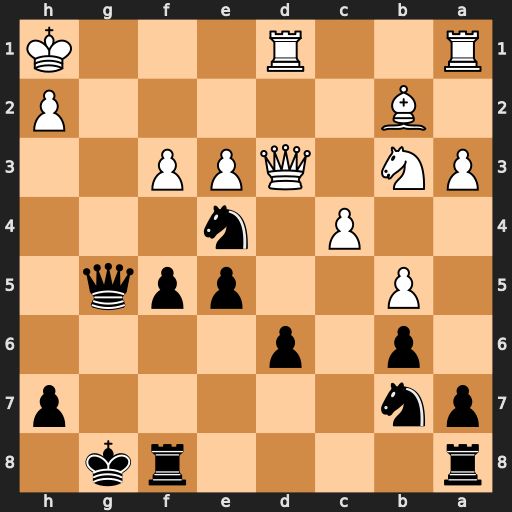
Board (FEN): r4rk1/pn5p/1p1p4/1P2ppq1/2P1n3/PN1QPP2/1B5P/R2R3K
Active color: b
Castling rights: -
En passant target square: -
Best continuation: Nf2#